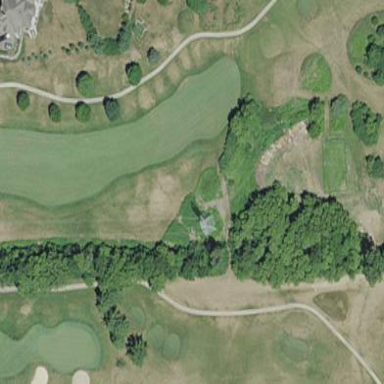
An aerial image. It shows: Rough golf course area within grassland.